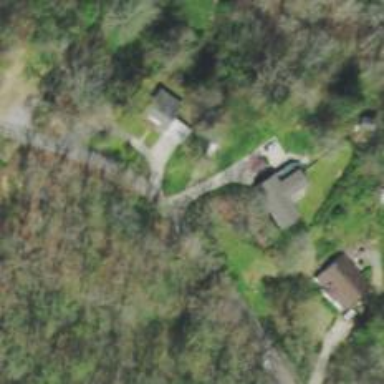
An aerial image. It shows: Driveway.